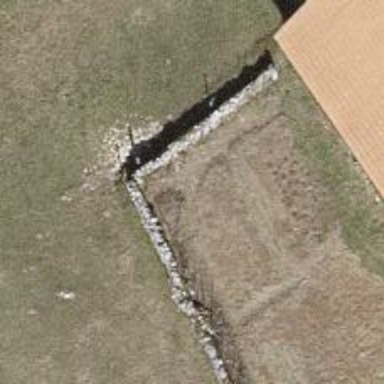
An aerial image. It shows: Dry stone wall barrier.